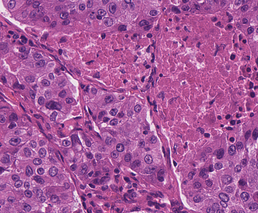
Tumor epithelial tissue: yes
Tumor-associated stroma tissue: yes
Normal tissue: no